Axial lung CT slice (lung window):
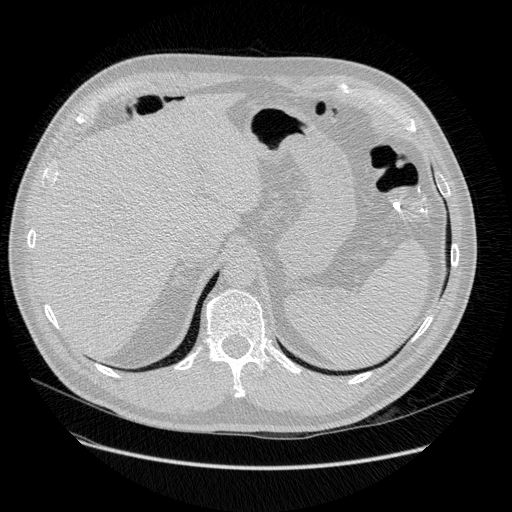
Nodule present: no